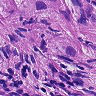
Metastatic tissue present: yes